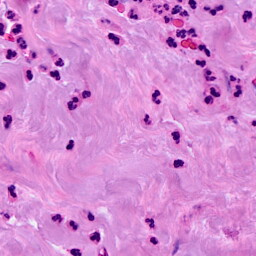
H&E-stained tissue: Breast